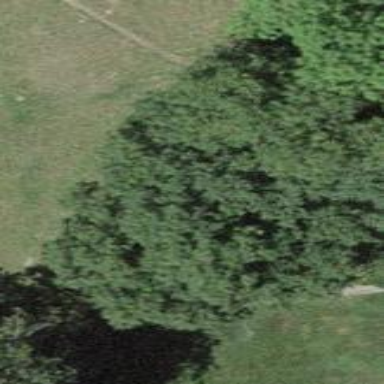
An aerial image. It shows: Forest area.